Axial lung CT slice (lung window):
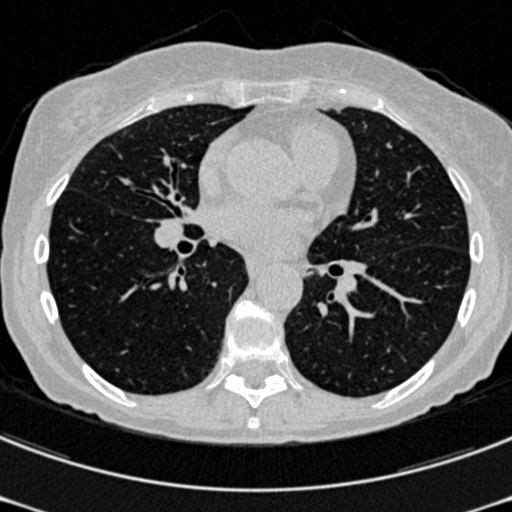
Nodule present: no